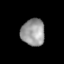
Tissue: lung
Cell type: Myeloid cells
Senescence score: 0.2383
Nuclear area (px): 627
Mean DAPI intensity: 152.734